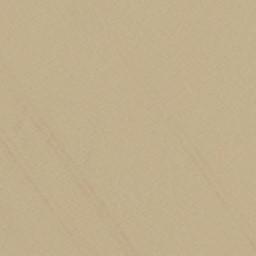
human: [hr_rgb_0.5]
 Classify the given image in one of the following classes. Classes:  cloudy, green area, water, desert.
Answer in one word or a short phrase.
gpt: desert